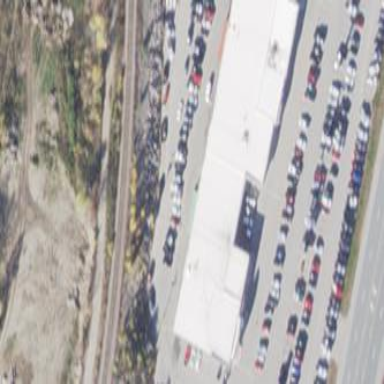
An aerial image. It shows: Car shop building.